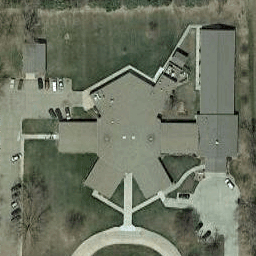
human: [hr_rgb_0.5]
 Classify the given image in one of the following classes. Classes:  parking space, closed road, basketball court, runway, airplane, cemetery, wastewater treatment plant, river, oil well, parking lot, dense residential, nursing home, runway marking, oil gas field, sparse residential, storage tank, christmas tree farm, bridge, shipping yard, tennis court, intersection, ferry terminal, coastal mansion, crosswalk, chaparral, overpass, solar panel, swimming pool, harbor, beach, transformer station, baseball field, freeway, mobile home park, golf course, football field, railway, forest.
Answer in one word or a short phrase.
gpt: nursing home